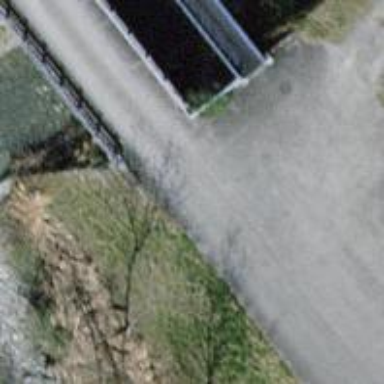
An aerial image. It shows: Bridge over cycleway.